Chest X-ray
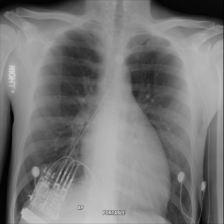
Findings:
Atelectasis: negative
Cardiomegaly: negative
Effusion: negative
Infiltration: negative
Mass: negative
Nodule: negative
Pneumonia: negative
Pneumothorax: negative
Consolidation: negative
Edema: negative
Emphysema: negative
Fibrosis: negative
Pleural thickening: negative
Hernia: negative